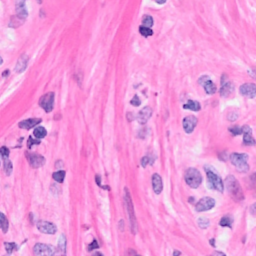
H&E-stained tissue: Breast